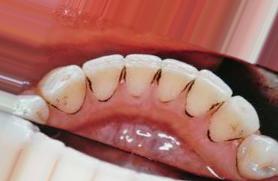
Condition: Tooth Discoloration